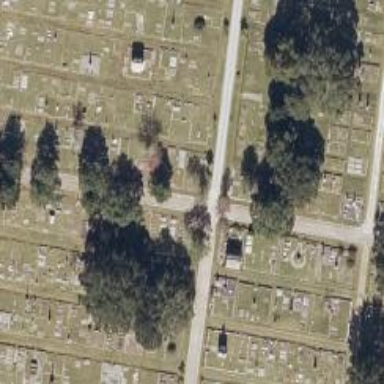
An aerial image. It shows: Sector within cemetery.